Question: I know this topic has been addressed a few times but I still don't get it.
Referring to <URL>
'''
char a[] = "hello";
char *p = "world";
'''
creates an array "a". The variable is only a label of the address of the first memory address.
p is a variable (== label of another memory address), containing the address of the first character (w - which may be somwhere else in the memory).

The thing I don't understand is the example from this topic (thanks!):
<URL> :
extern1.c
'''
extern int *array;
int test();
int main(int argc, char *argv[])
{
printf ("in main: array address = %x
", array);
test();
return 0;
}
'''
extern2.c
'''
int array[10] = {1, 2, 3};
int test()
{
printf ("in test: array address = %x
", array);
return 0;
}
'''
Why does the pointer variable "extern int *array" (== a label of memory address, containing an other address) in extern1 already contain the content of array[0]?
What is the difference to
'''
int array[10] = {1, 2, 3};
int *ptrArrWorking = array; // == &array[0];
'''
?
In the extern case it would be something like
'''
int array[10] = {1, 2, 3};
int *ptrArrNotWorking = array[0];
'''
edit: to be more explicit let's interpret the example above as
'''
int array[10] = {1, 2, 3};
int *ptrArrNotWorking = (int *)array[0];
'''
so this simulates the same behaviour which can be seen in the extern example.
Where is the indirection hidden?
Thank you so much.
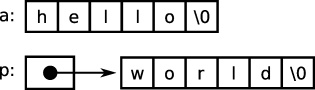
Answer: You have defined, in 'extern2.c', an object named 'array':
'''
int array[10] = {1, 2, 3};
'''
This is a contiguous segment of memory containing ten 'int's. Upon passing it to 'printf' in 'test', it decays into a pointer to its first element -- that's how arrays are passed to functions. Thus, 'printf' prints the address of the first 'int'.
In 'extern1.c', however, you lied when declaring 'array' again:
'''
extern int *array;
'''
This pretends that 'array' is a pointer, a single object which holds the address of something else. This mismatch renders the program "ill-formed, no diagnostic required". That was standardese for "badly broken" -- from then on there is no requirement on whether the program compiles, or what it actually does at runtime.
In practice, the code following that broken declaration will indeed treat 'array' as a pointer. So when you pass 'array' to 'printf', it will chop off a handful of bytes from the beginning of the array (typically 4 or 8 depending on your platform), yell "there you go, here's the pointer" and give that to 'printf'.
Of course, it's not actually a valid pointer, but bits of the first few 'int's from 'array' stuffed together, so what you see is nonsense.